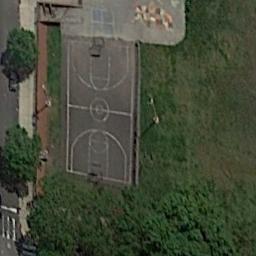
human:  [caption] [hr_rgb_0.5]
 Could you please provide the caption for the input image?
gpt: There is a basketball court in the middle of grass next to some trees .

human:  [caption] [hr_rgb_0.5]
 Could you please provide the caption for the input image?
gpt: A basketball court on the lawn and a road beside .

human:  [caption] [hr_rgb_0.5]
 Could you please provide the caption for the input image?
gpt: There is a basketball court on the green land .

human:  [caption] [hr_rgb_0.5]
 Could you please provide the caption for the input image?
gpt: The basketball court is built on the lawn,Next to a bare concrete and many trees .

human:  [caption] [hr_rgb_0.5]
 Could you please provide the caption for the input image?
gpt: Many trees are near the basketball court .